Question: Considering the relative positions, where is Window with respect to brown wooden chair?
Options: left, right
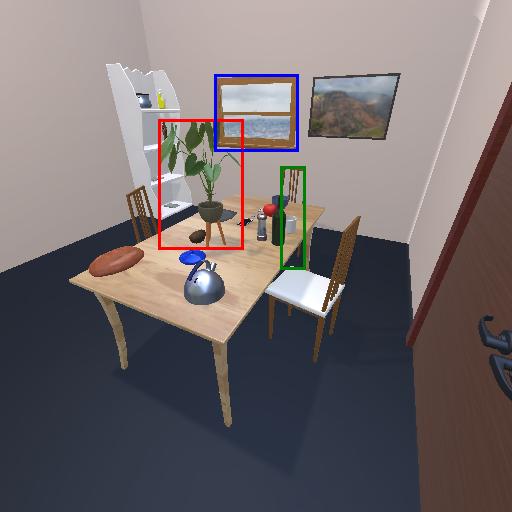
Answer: left